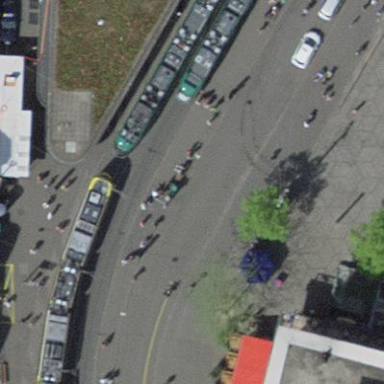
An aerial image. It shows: Platform for public transport with shelter. This railway platform is for trams.